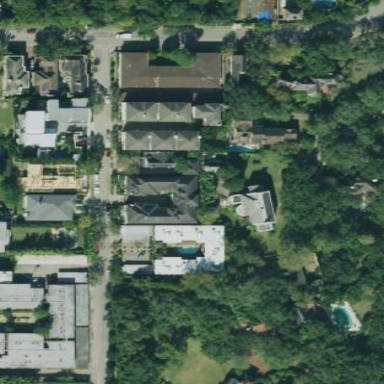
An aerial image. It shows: Residential area within neighborhood.